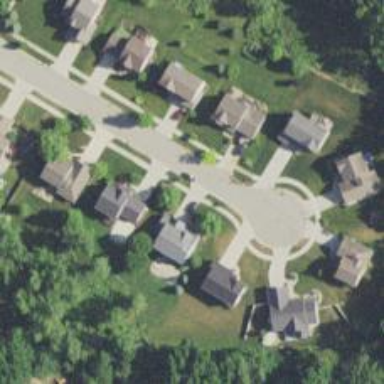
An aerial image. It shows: Driveway leading to service road.